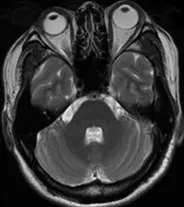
Brain MRI finding. (D,E) Follow-up MRI at 1 month shows complete resolution of the hyperintensity in the brainstem.
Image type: radiology (mri)